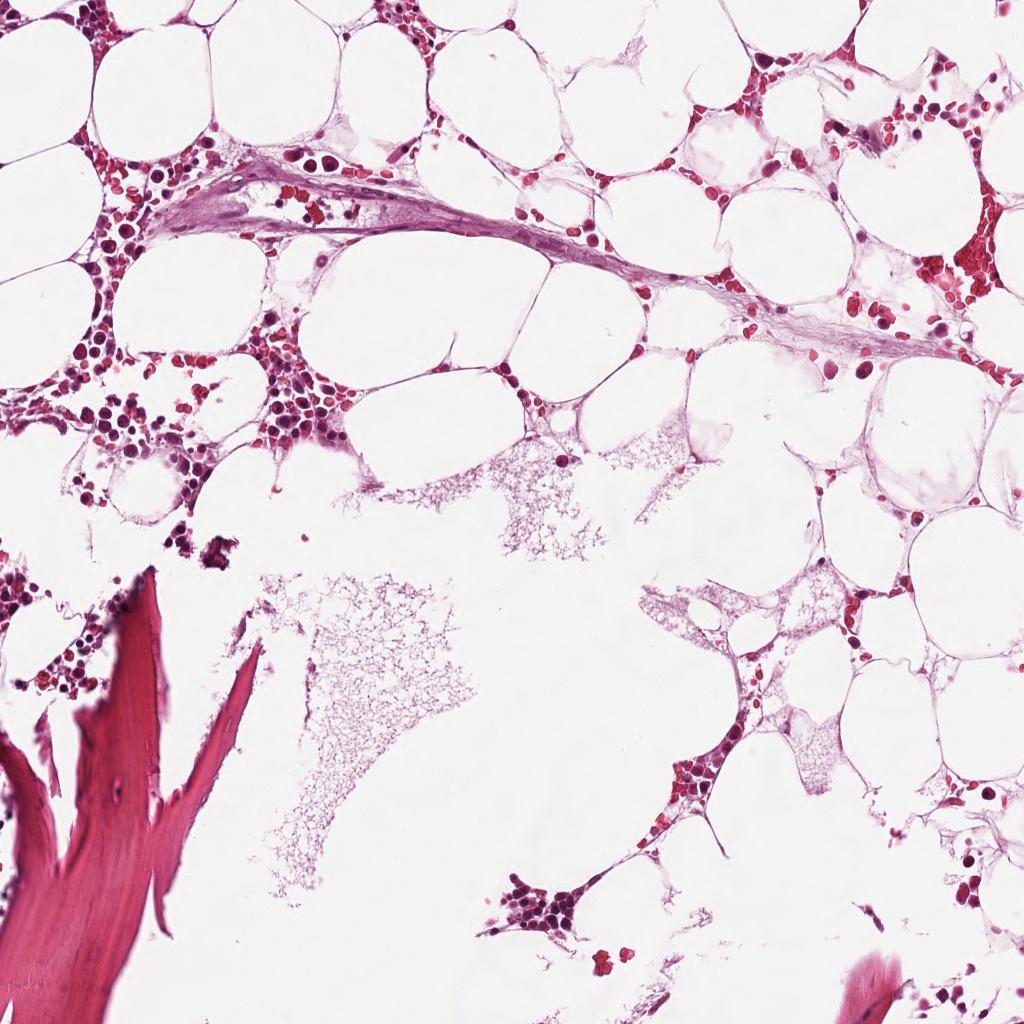
Label: Non-Tumor